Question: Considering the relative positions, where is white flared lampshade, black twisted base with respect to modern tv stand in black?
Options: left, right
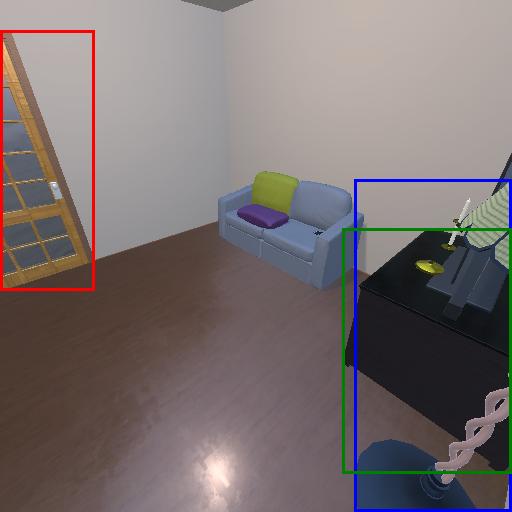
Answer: left